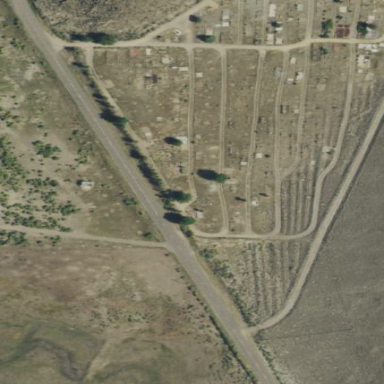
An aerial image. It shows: Cemetery.